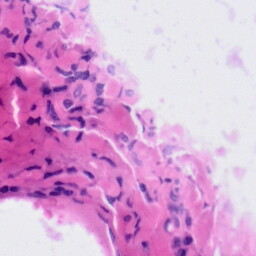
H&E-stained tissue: Tonsil